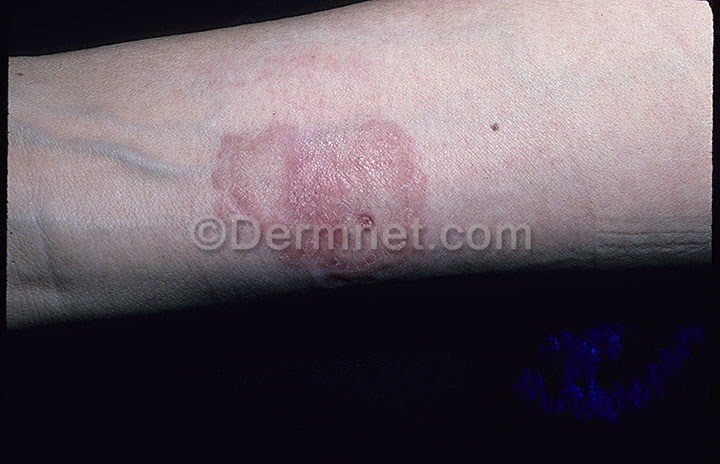
Disease: Tinea Ringworm Candidiasis and other Fungal Infections